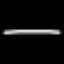
Label: line